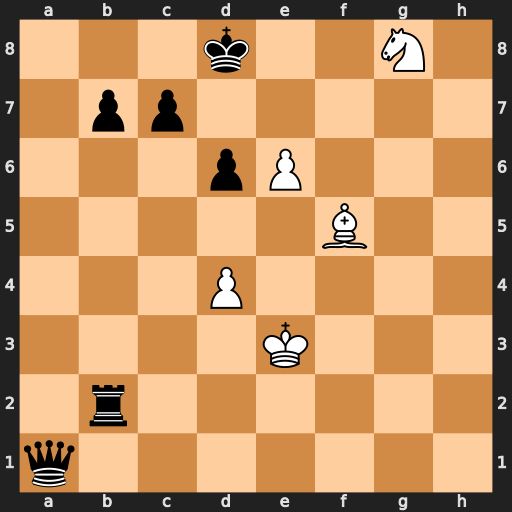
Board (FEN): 3k2N1/1pp5/3pP3/5B2/3P4/4K3/1r6/q7
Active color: w
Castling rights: -
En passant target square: -
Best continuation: e7+ Ke8 Bg6+ Kd7 e8=Q#